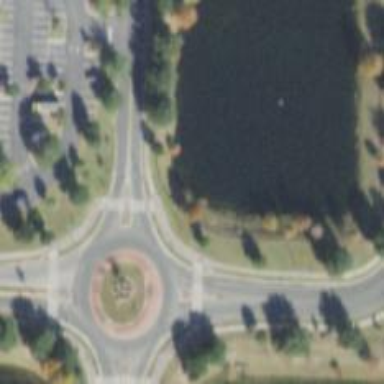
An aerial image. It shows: Tertiary road that leads to roundabout.